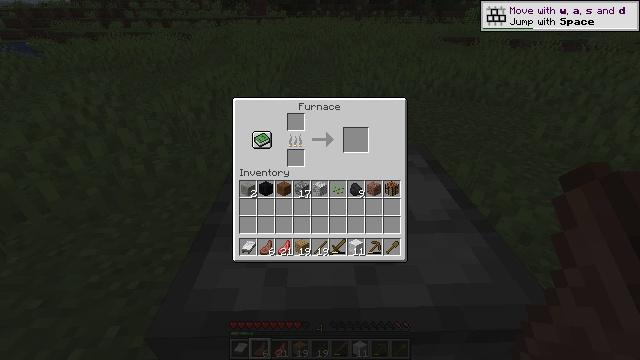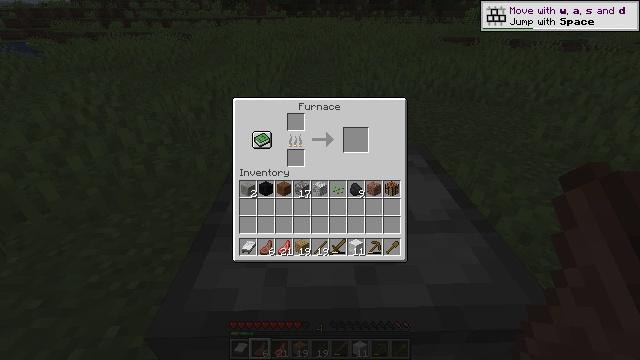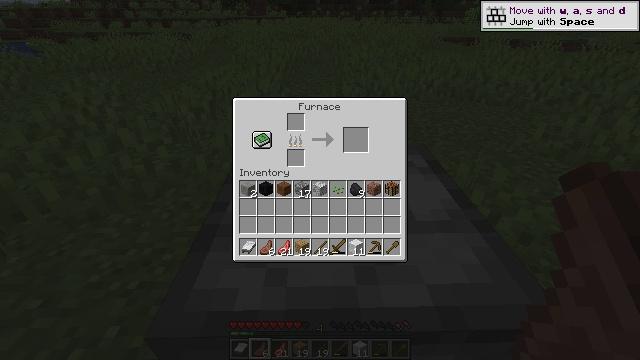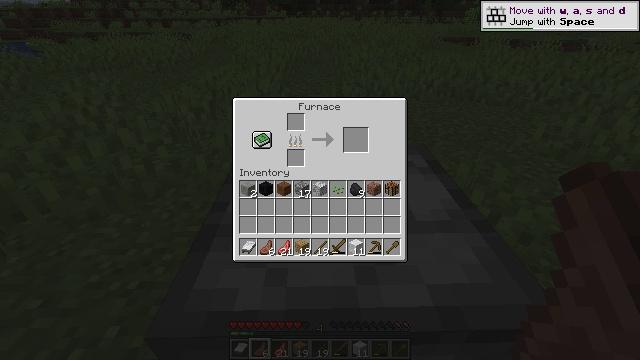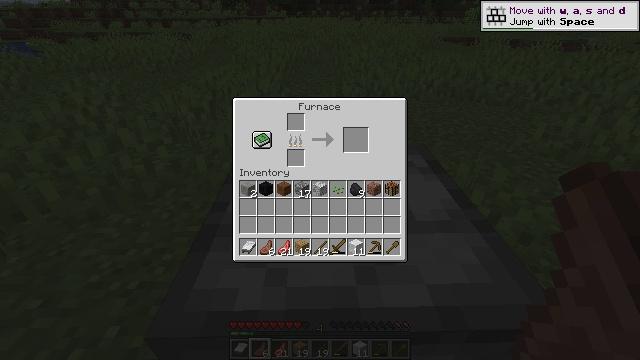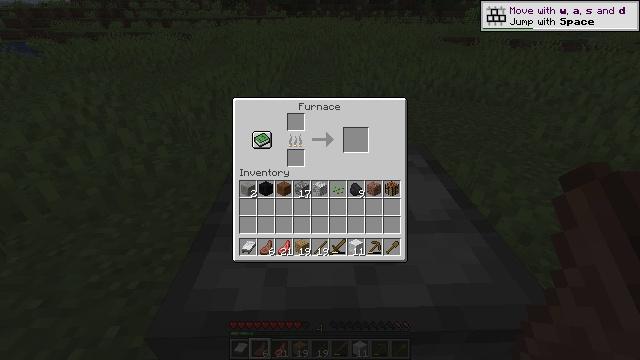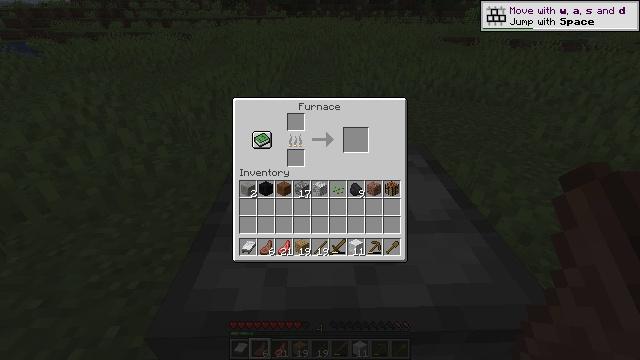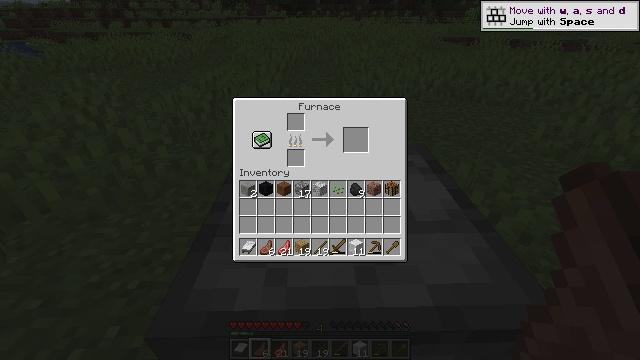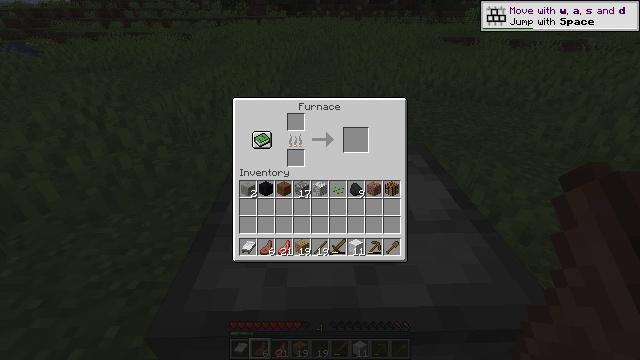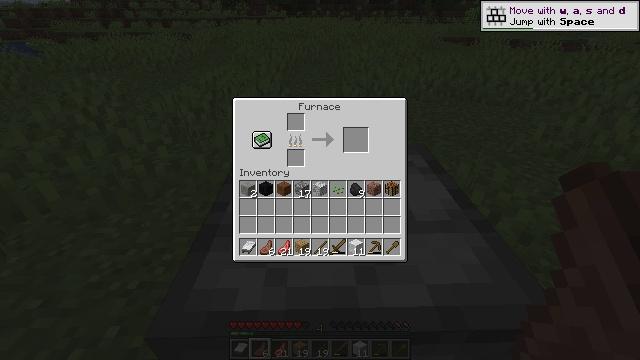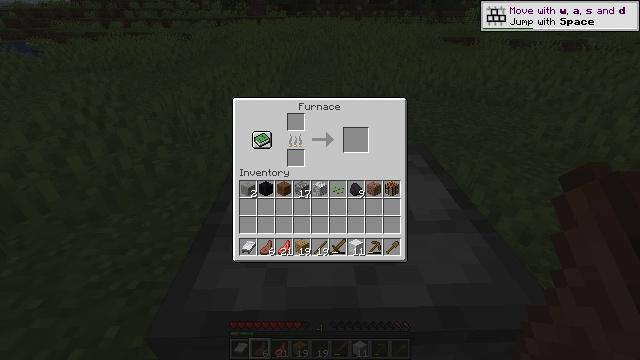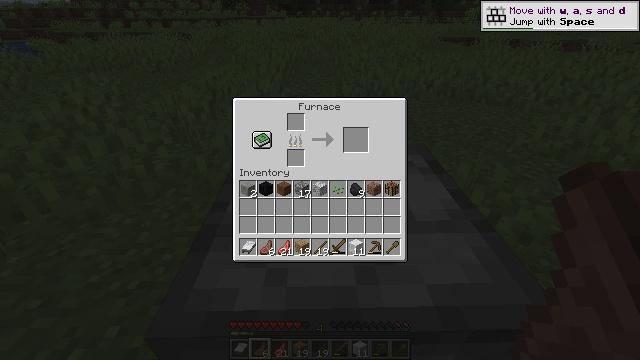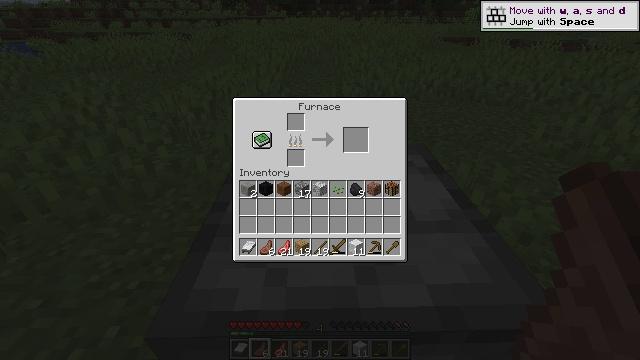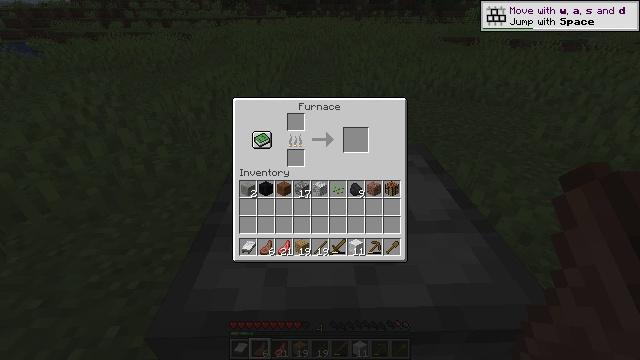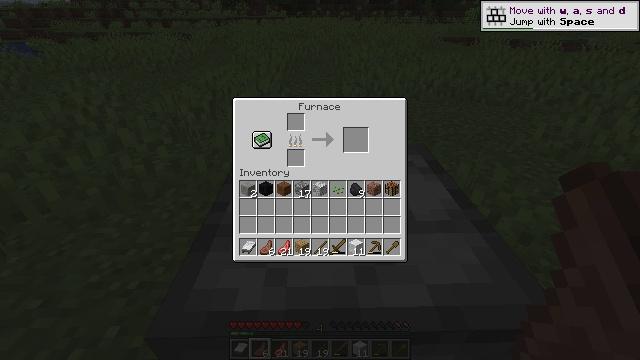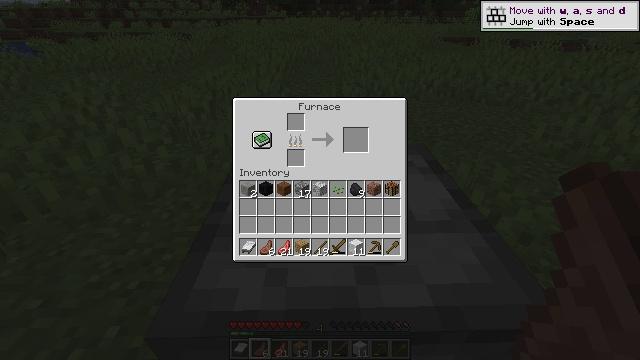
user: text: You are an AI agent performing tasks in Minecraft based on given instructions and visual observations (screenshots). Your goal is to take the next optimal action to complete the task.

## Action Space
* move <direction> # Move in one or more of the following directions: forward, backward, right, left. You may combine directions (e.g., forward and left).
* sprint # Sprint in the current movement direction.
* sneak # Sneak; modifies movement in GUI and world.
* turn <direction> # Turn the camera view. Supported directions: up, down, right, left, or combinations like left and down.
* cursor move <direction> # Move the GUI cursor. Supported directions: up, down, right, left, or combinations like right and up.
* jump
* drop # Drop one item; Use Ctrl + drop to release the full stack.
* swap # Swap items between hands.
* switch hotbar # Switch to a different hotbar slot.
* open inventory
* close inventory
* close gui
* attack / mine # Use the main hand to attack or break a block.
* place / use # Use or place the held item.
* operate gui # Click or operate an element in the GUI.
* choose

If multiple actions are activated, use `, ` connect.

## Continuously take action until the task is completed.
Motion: motion action
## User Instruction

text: Break the furnace to move it.
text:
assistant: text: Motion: no_op
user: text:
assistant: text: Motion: no_op
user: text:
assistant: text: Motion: no_op
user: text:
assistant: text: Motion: no_op
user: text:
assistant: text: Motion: no_op
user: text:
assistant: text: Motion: no_op
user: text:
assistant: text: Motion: no_op
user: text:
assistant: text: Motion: no_op
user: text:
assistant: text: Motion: no_op
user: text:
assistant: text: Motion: no_op
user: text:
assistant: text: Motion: no_op
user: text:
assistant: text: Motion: no_op
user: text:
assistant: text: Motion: no_op
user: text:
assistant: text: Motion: move forward
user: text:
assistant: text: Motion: move forward
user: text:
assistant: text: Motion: move forward
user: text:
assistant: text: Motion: no_op
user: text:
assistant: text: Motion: no_op
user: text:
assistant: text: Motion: no_op
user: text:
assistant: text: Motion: no_op
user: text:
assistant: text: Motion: no_op
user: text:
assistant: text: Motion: no_op
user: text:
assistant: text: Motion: no_op
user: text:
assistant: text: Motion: no_op
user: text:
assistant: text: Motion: close gui
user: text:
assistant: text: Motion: open inventory
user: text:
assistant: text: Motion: no_op
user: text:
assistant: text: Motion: no_op
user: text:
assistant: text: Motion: no_op
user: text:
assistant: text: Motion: no_op